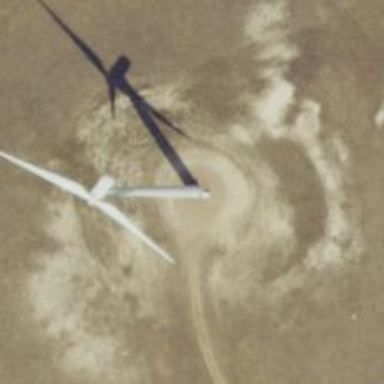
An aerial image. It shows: Wind turbine generating power.